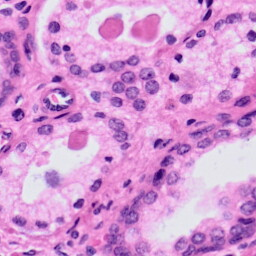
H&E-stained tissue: Prostate